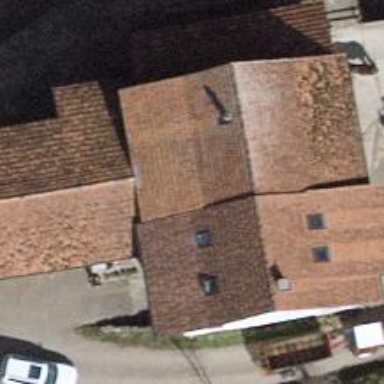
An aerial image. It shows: Detached building.